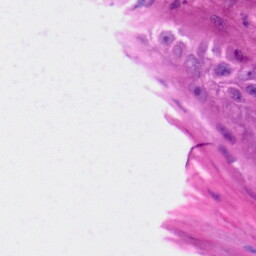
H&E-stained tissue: Skin